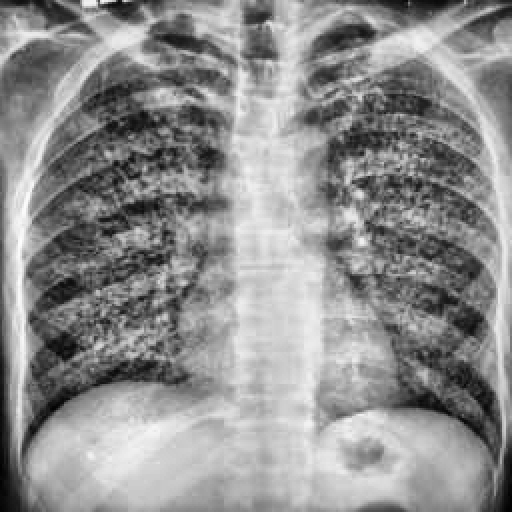
Finding: TUBERCULOSIS